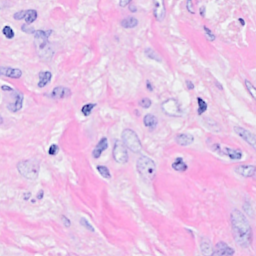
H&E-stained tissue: Breast